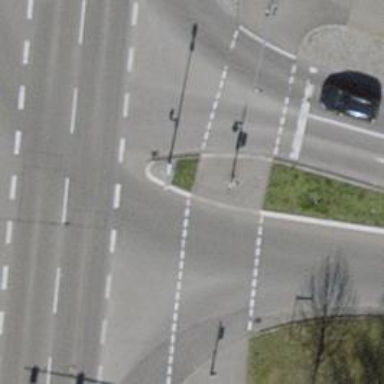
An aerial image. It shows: Traffic calming island.